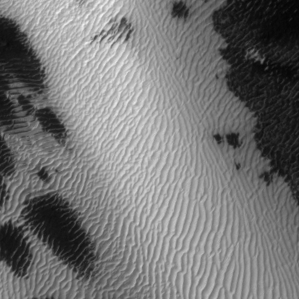
Label: frost